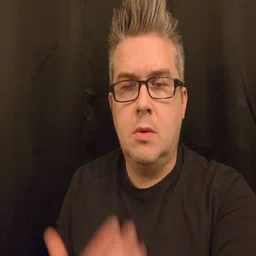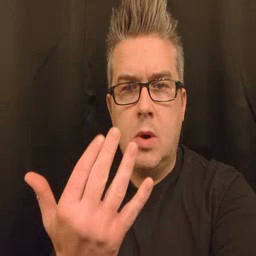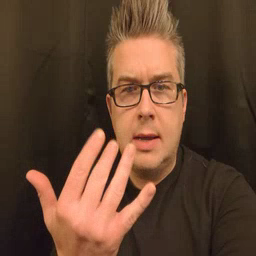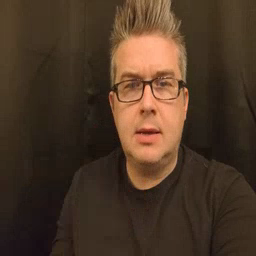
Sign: wait